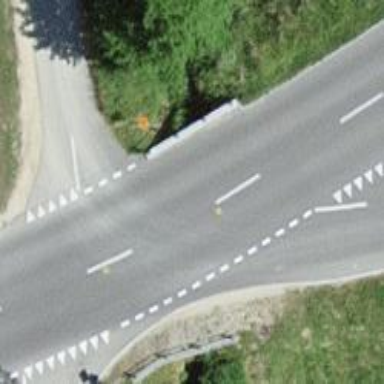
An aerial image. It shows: Secondary road with bridge.